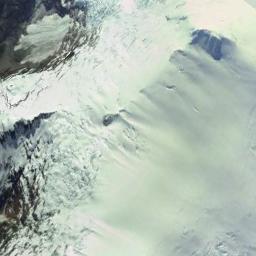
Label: snowberg